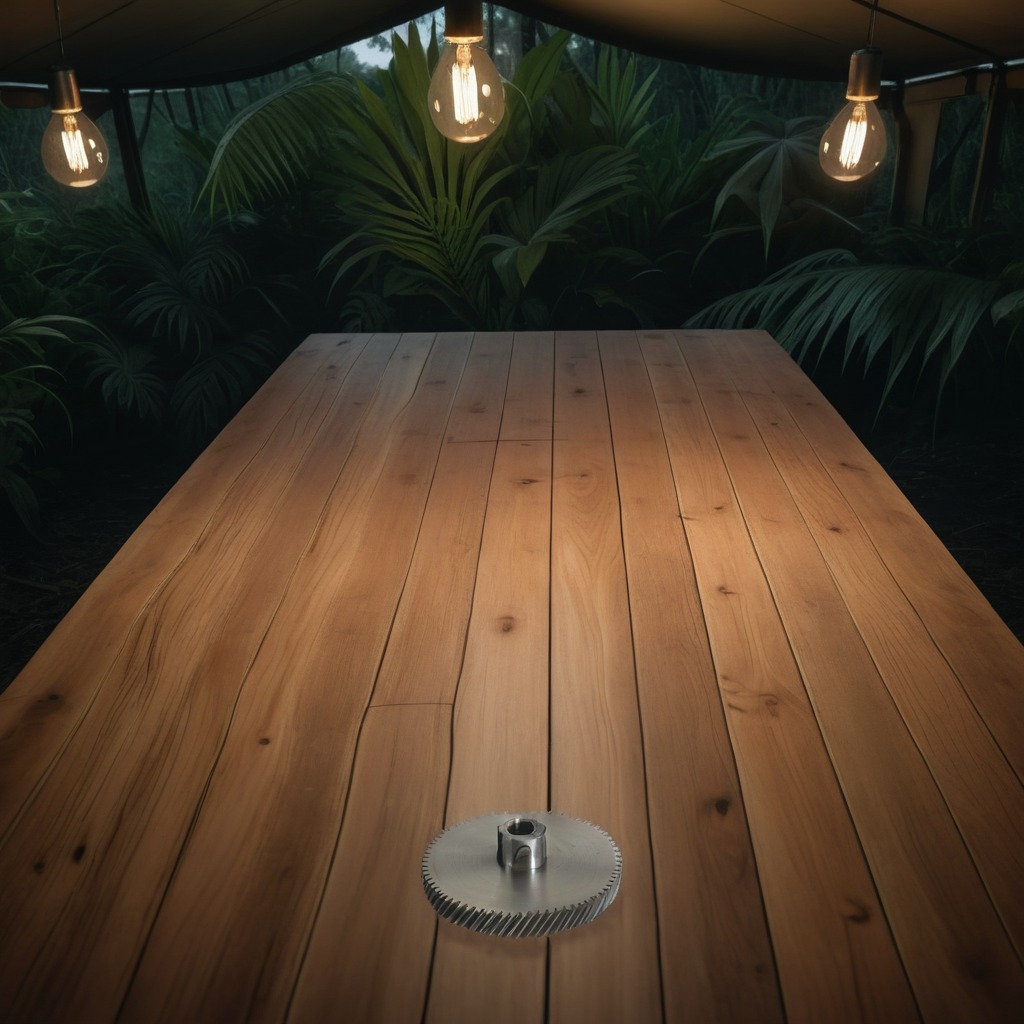
A steel gear with teeth is lying on the wooden table inside a jungle field workshop tent at night.